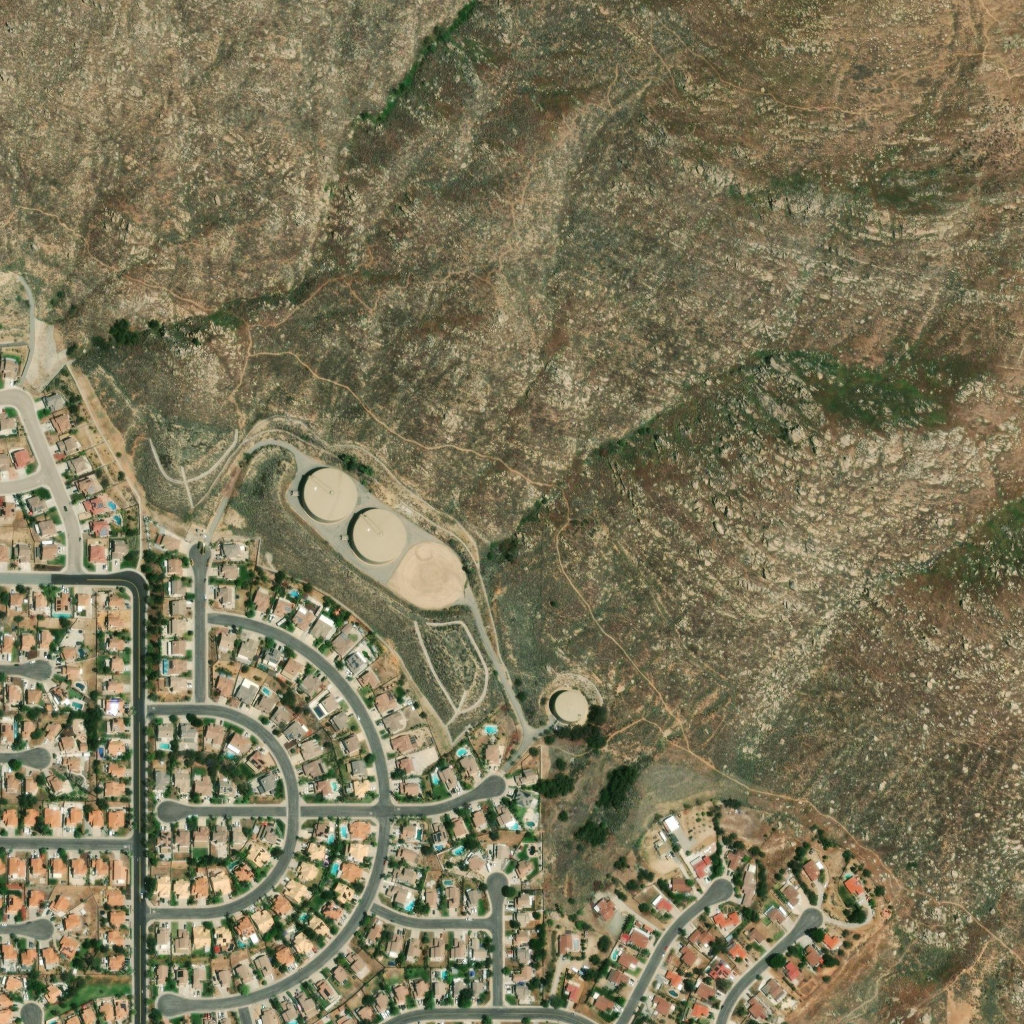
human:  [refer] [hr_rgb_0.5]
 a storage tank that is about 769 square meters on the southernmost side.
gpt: <box>[[53, 67, 57, 70, 0]]</box>